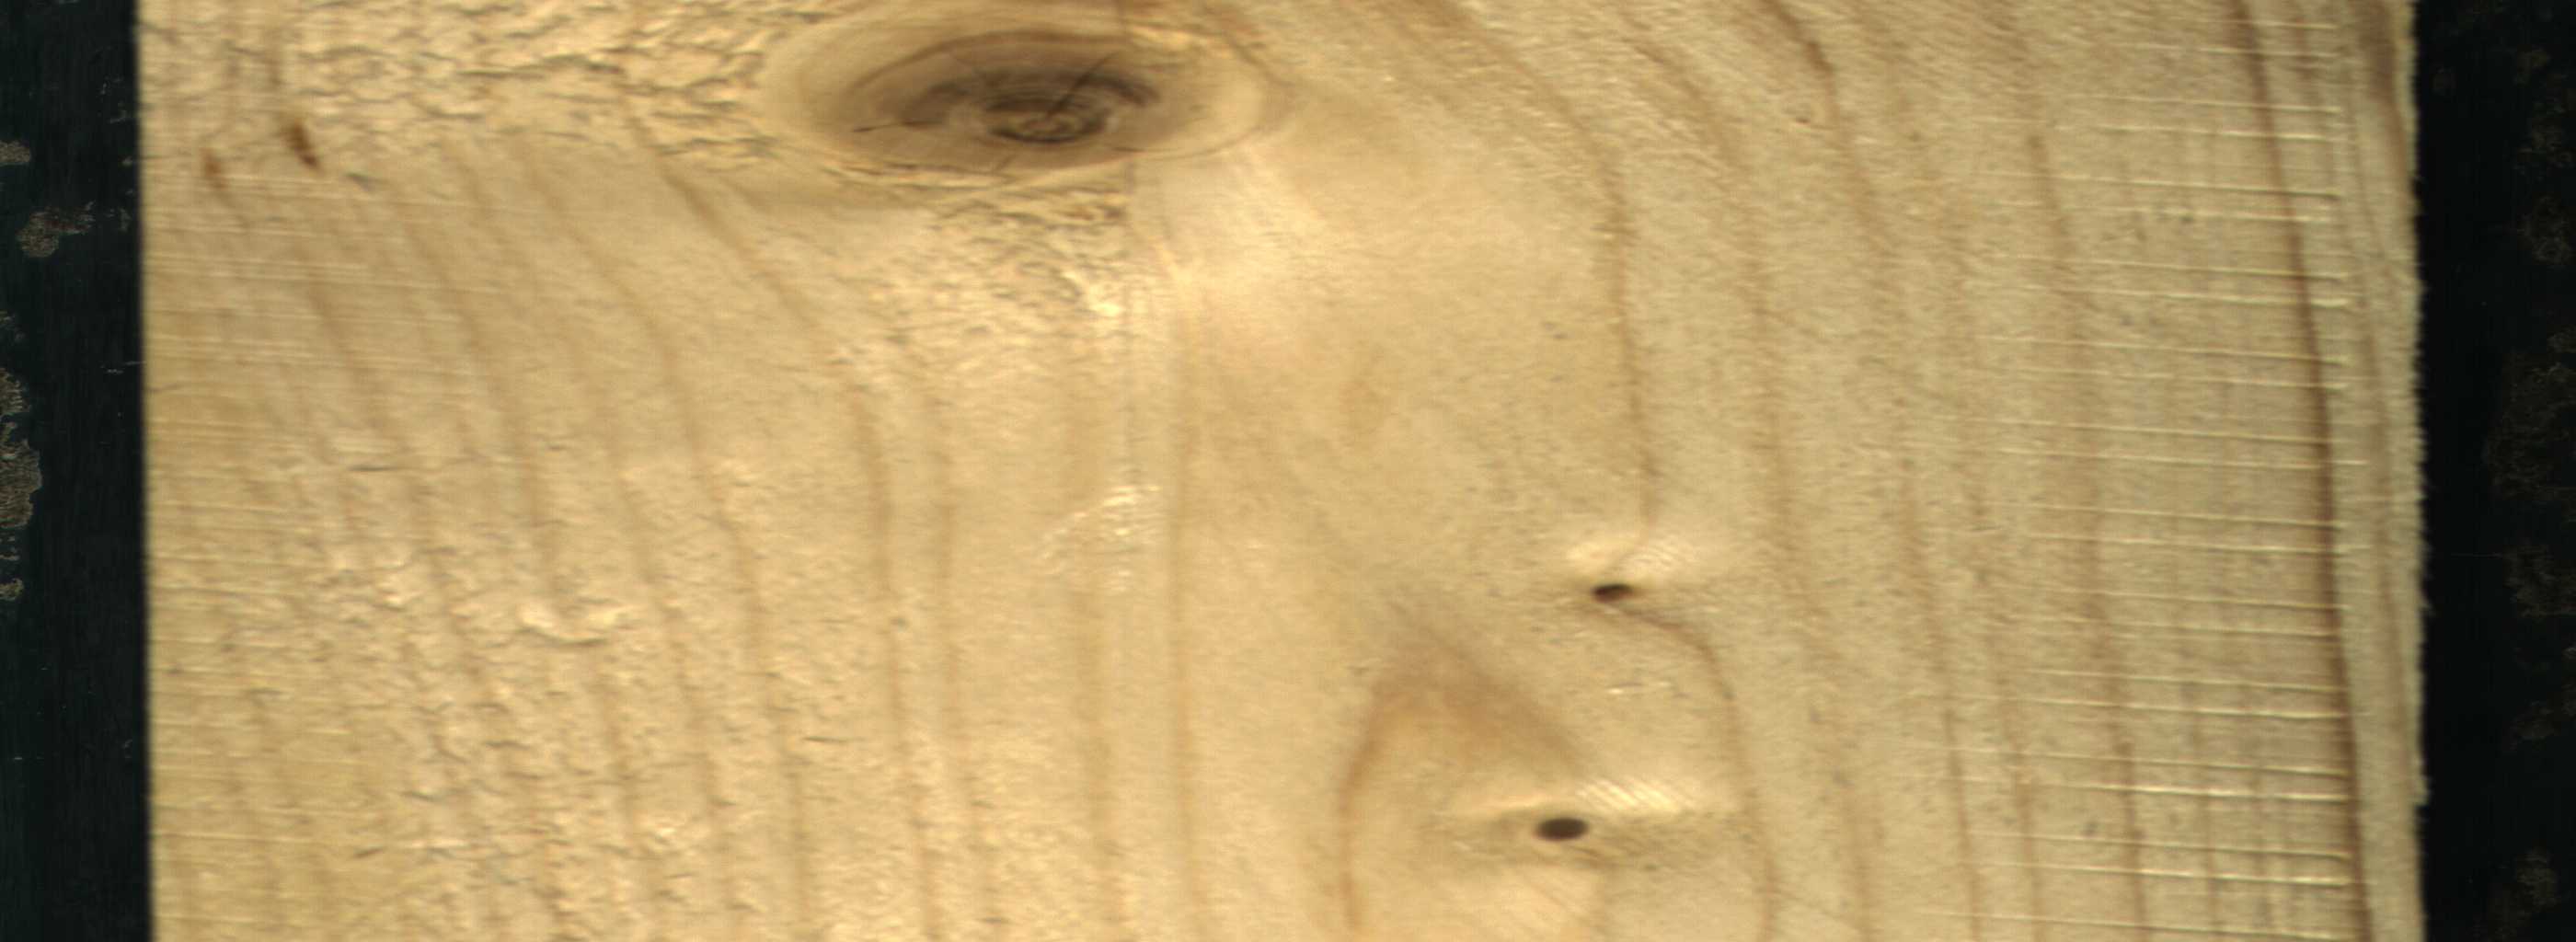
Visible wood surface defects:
knot_with_crack
Dead_Knot
Dead_Knot